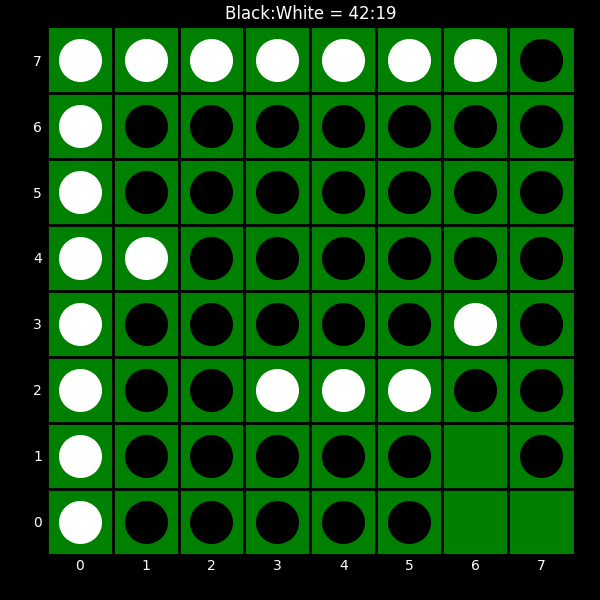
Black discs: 42
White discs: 19